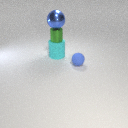
large cyan rubber cylinder below large blue metal sphere